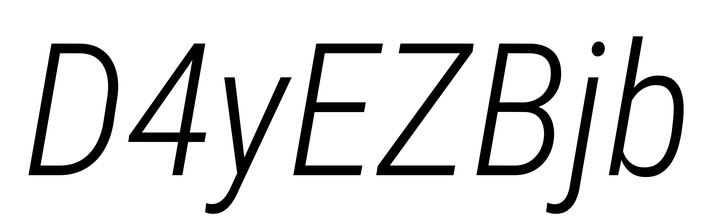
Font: Roboto-Italic_Condensed_Light_Italic